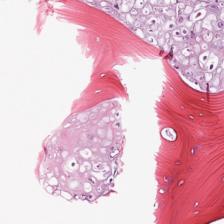
Label: Viable